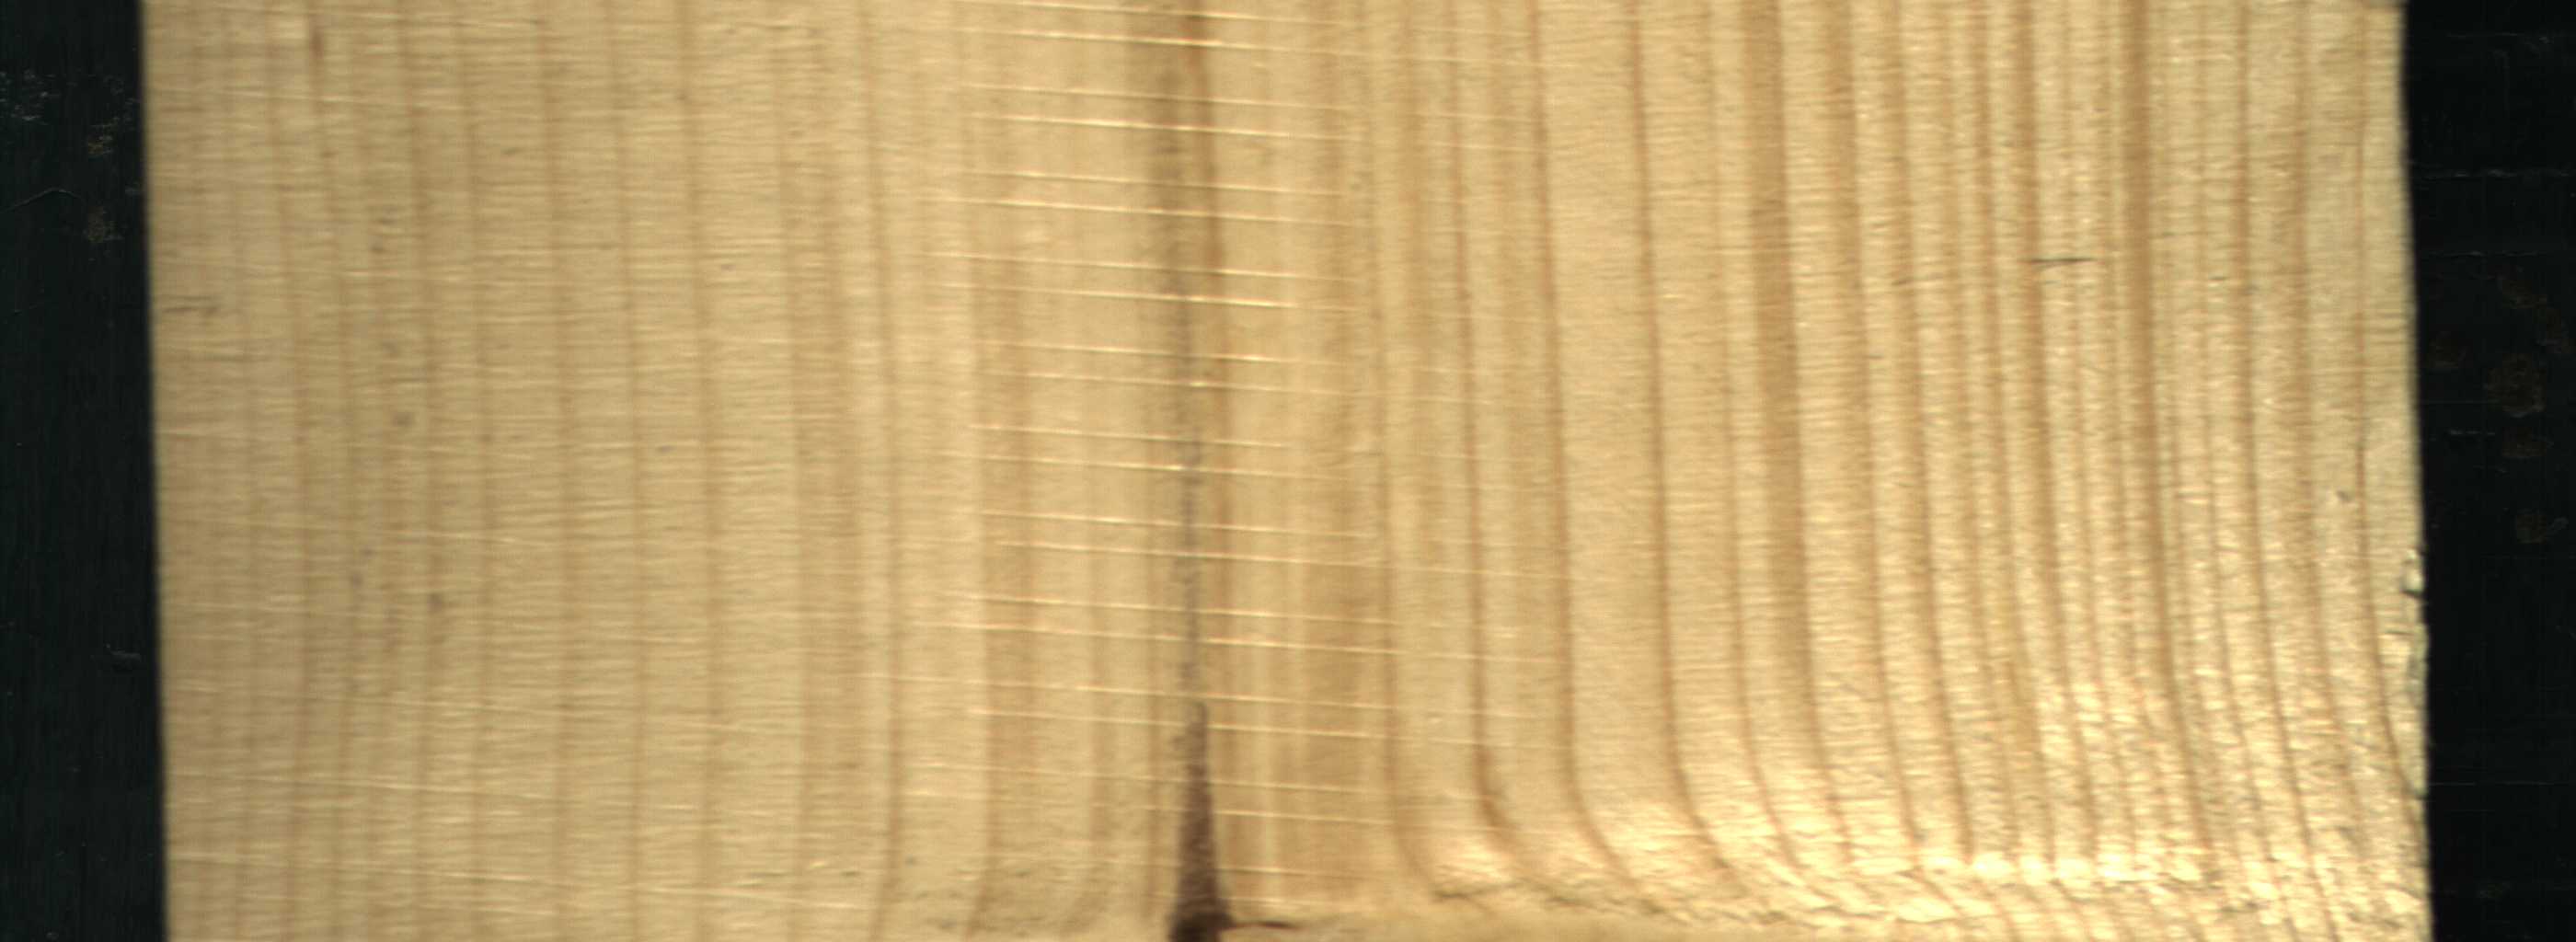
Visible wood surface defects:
Marrow